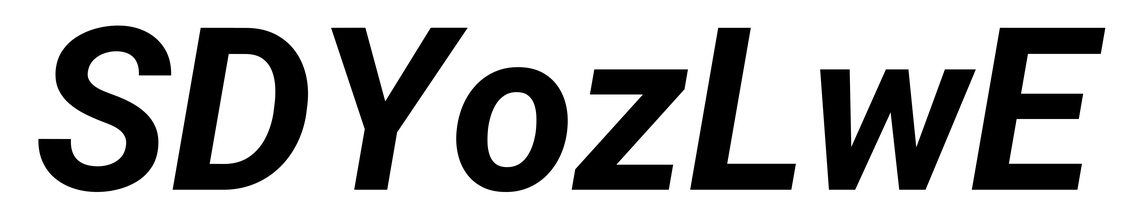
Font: Roboto-Italic_Bold_Italic